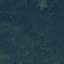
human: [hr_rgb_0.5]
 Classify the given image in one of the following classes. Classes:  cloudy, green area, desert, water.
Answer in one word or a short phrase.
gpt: green area